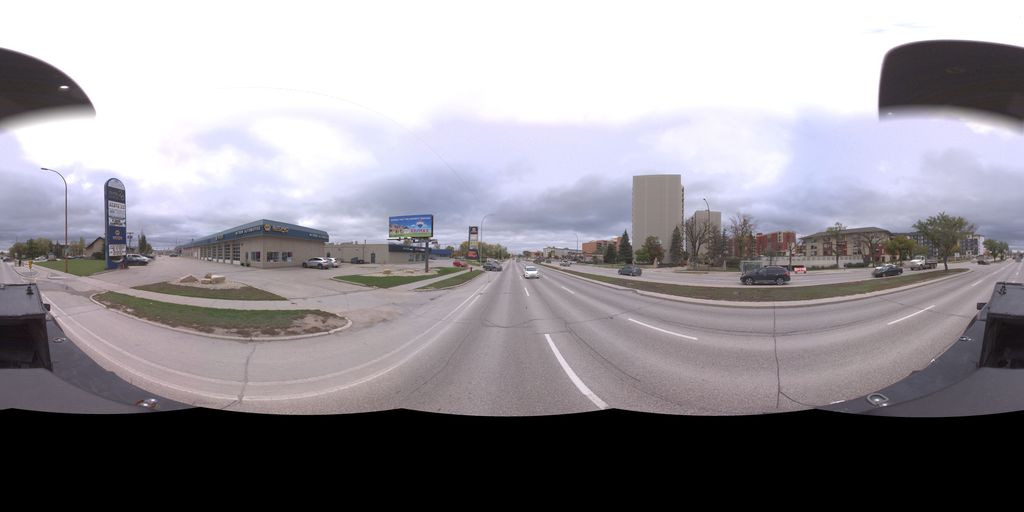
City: winnipeg